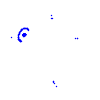
Particle: proton